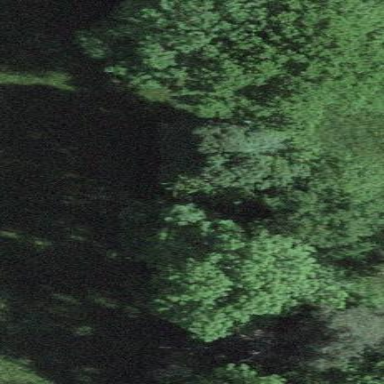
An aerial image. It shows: Forest area.